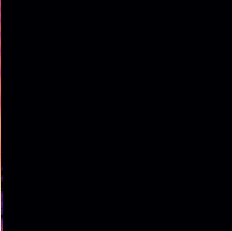
Sound class: Sea waves